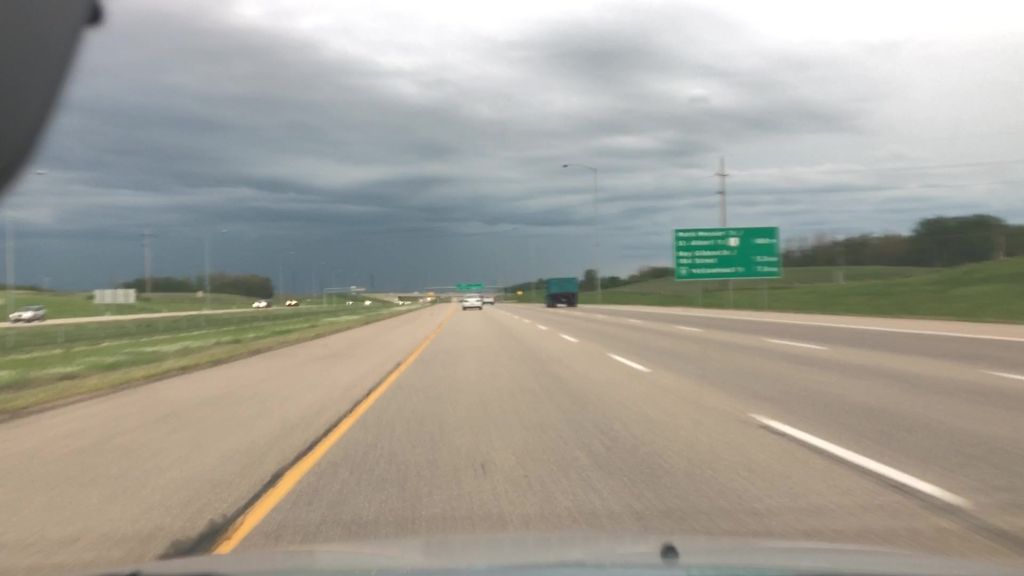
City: edmonton